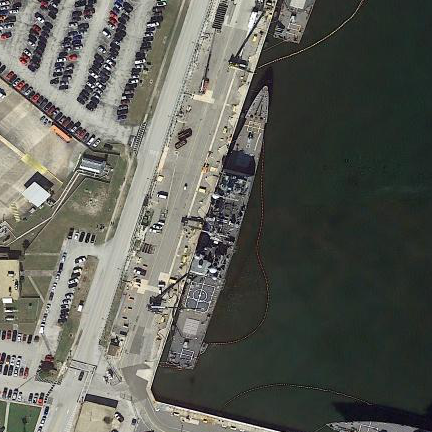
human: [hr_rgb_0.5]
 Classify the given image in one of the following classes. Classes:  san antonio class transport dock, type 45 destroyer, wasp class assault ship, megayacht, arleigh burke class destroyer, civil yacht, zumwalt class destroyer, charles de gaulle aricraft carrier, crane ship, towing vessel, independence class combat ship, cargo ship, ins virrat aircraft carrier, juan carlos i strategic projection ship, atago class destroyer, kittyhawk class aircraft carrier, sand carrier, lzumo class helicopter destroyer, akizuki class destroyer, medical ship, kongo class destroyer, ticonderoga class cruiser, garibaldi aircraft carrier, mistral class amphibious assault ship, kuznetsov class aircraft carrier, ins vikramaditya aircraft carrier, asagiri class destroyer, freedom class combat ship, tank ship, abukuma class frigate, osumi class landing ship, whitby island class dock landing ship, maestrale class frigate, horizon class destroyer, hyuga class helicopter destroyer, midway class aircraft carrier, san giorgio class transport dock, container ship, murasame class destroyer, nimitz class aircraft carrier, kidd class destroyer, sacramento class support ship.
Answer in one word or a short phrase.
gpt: Ticonderoga class cruiser